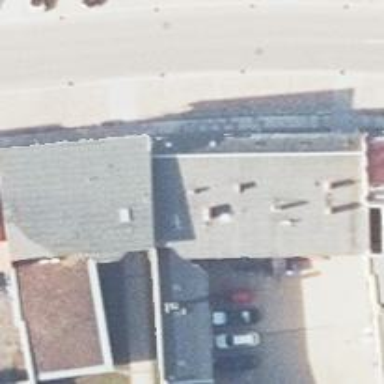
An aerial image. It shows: Beauty shop.